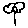
Label: flower